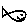
Label: fish